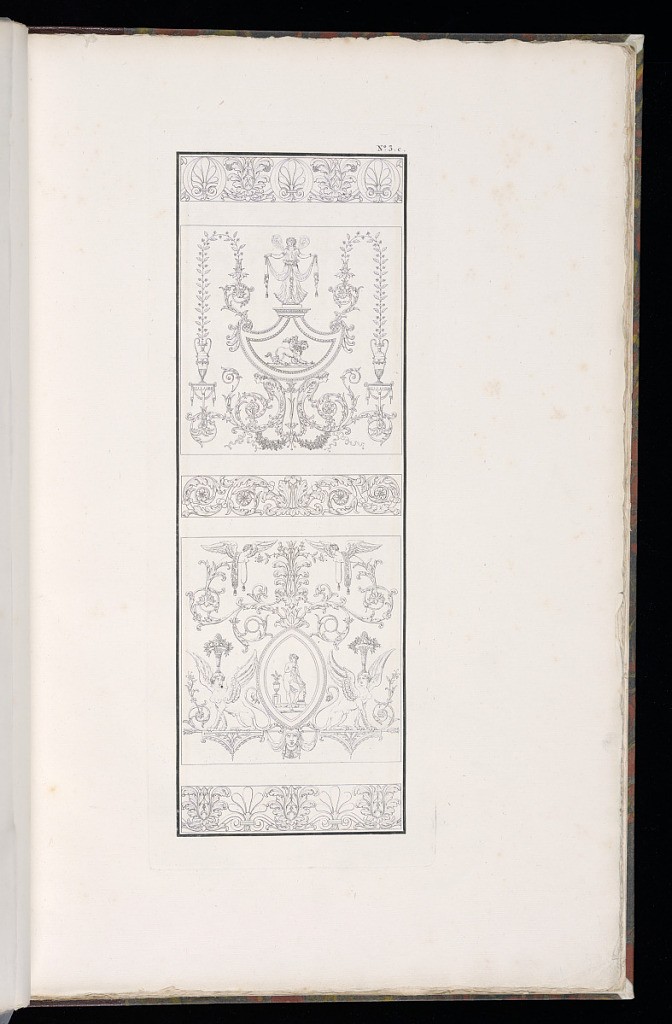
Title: Arabesque Ornament Design
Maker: Charles Normand, French, 1765 – 1840
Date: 1787–95
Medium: Etching on laid paper
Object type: Print
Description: A vertical plate with arabesque ornament designs featuring mythological creatures and figures, masks, vases, scrolling foliage and acanthus leaves, festoons of flowers and leaves, ribbons, winged sphynx, baskets of flowers and fruit, a roundel with a nude female figure, and rosettes. The plate is numbered.